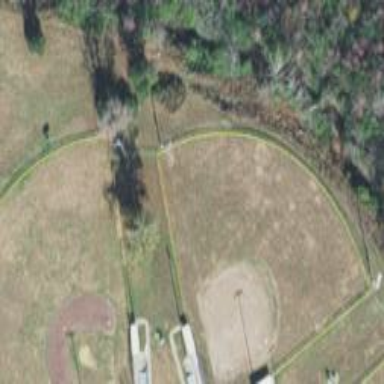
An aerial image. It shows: Baseball pitch for leisure land.